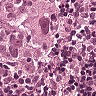
Metastatic tissue present: yes